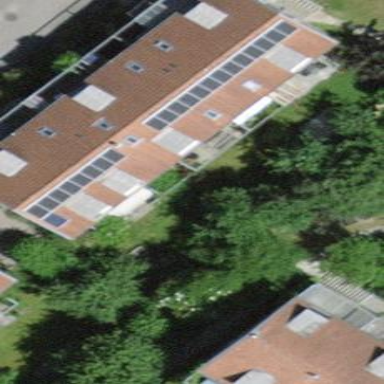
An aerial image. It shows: Simple and straightforward house.